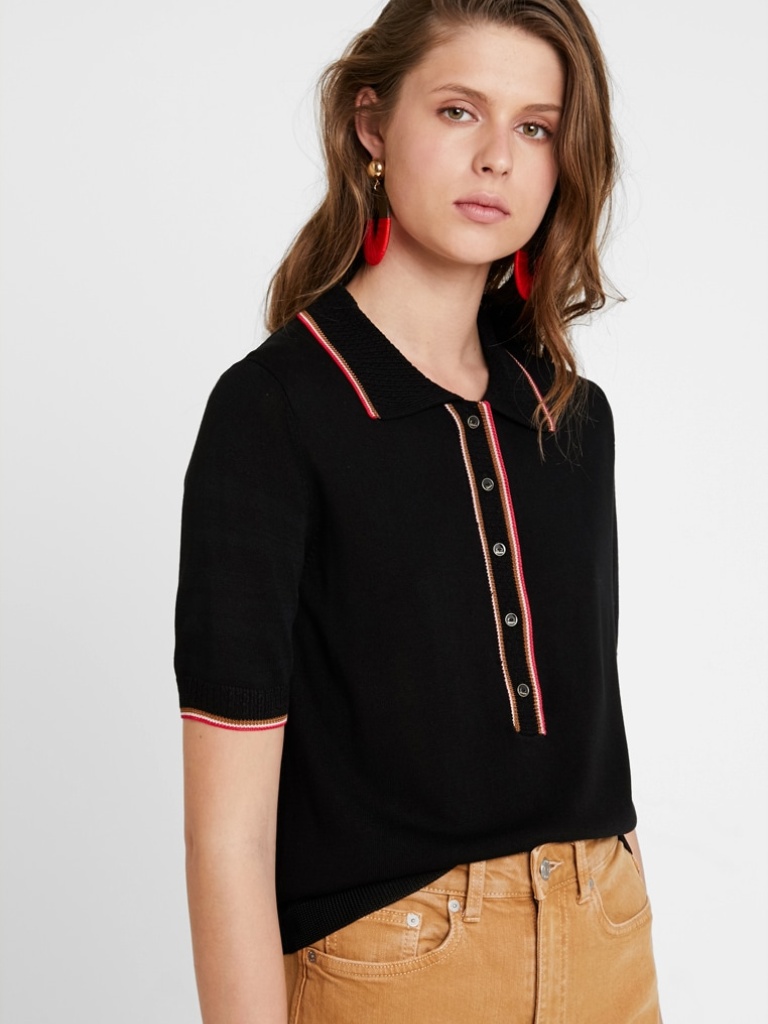
cotton relaxed short sleeve hip length French Tucked collared polo